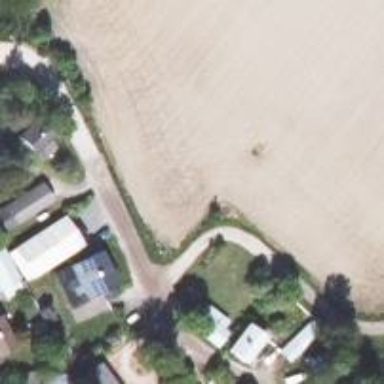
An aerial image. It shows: Driveway.